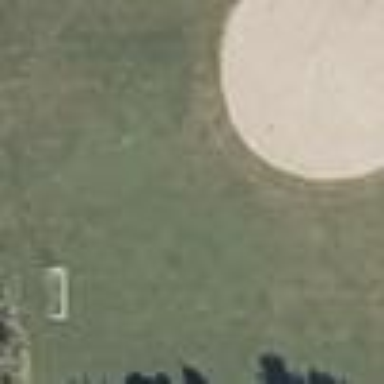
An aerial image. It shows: Baseball pitch for leisure land activities.